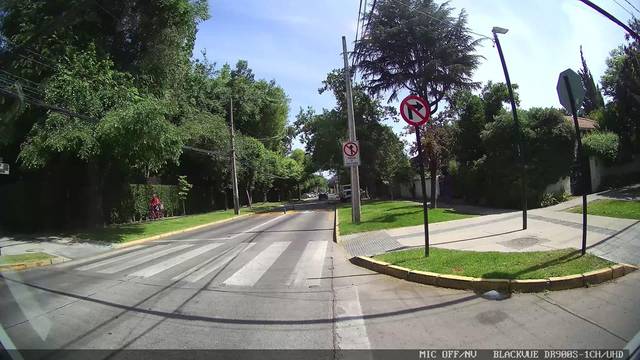
Region: Chile
Coordinates: -33.397, -70.595